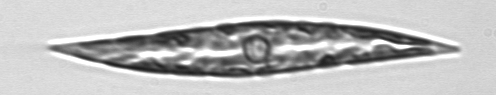
Label: Pleurosigma